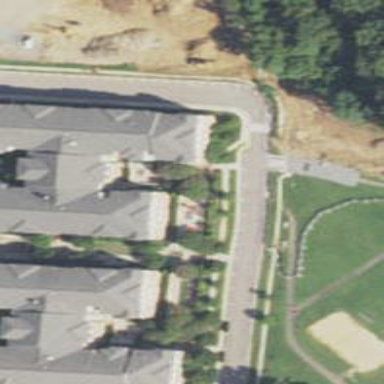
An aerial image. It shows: View of apartment building.